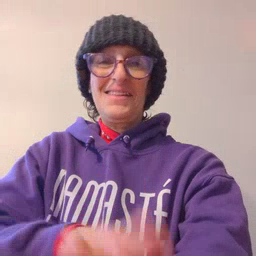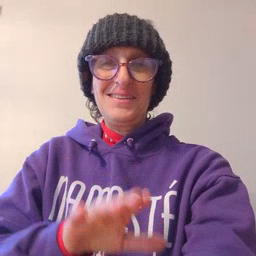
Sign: elephant